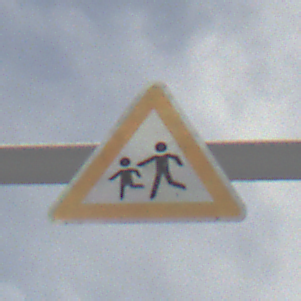
Verkehrszeichen: KinderRechts
Umgebung: Outdoor, Nature
Tageszeit: SunriseSunset
Wetter: PartlyCloudy
Licht: Natural
Jahreszeit: Summer
Kontrast: HighContrast